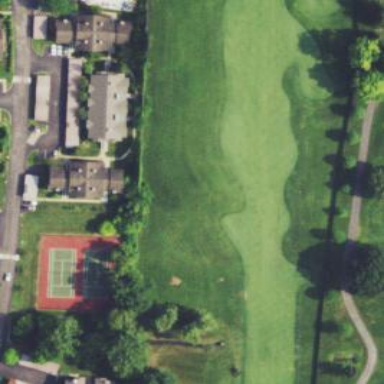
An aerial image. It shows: Golf fairway surrounded by grass.